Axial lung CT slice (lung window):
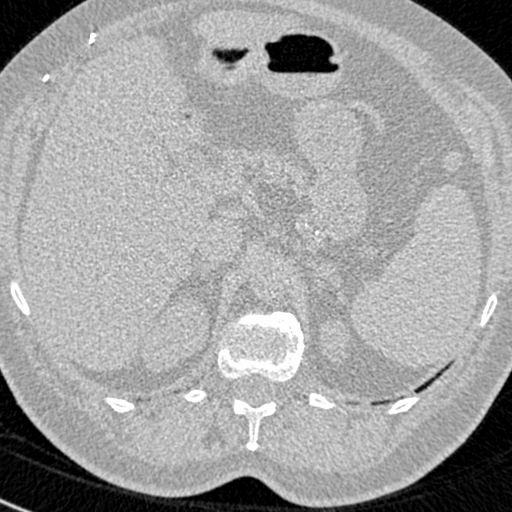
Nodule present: no